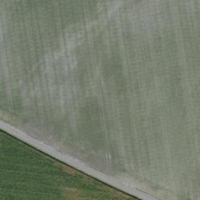
EUNIS habitat code: 52
Species observed at this site:
Fagopyrum esculentum
Emberiza citrinella